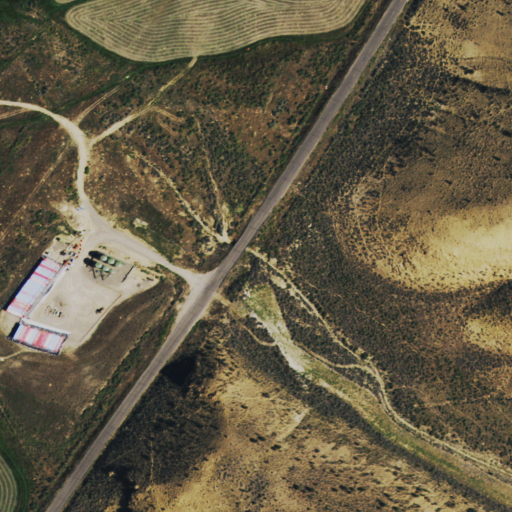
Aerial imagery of valley in Colorado named Bear Gulch containing shrub, open development, low intensity development, pasture, medium intensity development, deciduous forest, and cultivated crops